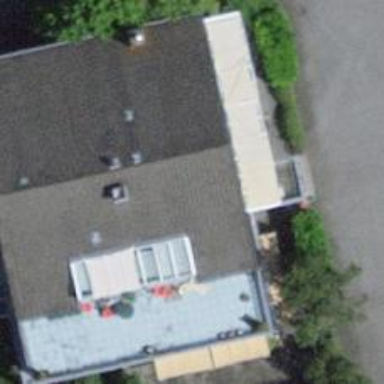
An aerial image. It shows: Restaurant.